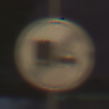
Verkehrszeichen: EndeUeberholverbotKraftfahrzeuge
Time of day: Night
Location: Outdoor (Suburban)
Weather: PartlyCloudy
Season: NotSpecified
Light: Artificial